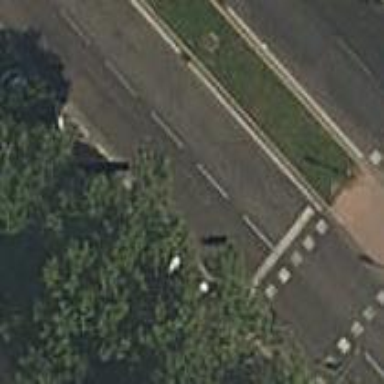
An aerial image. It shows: Blinking traffic signals at road intersection.